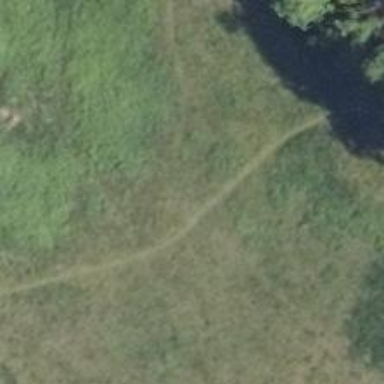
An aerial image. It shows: Path covered with grass.